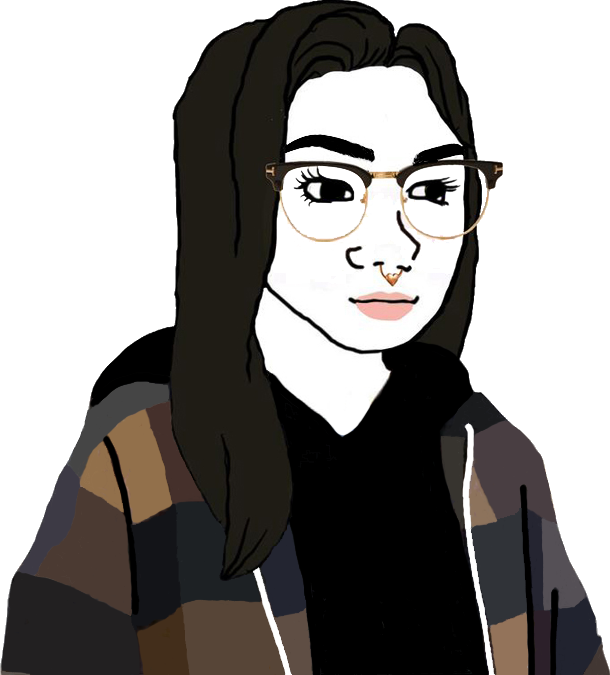
Label: 5_Trad_Wife